Question: Count the number of objects in the diagram.
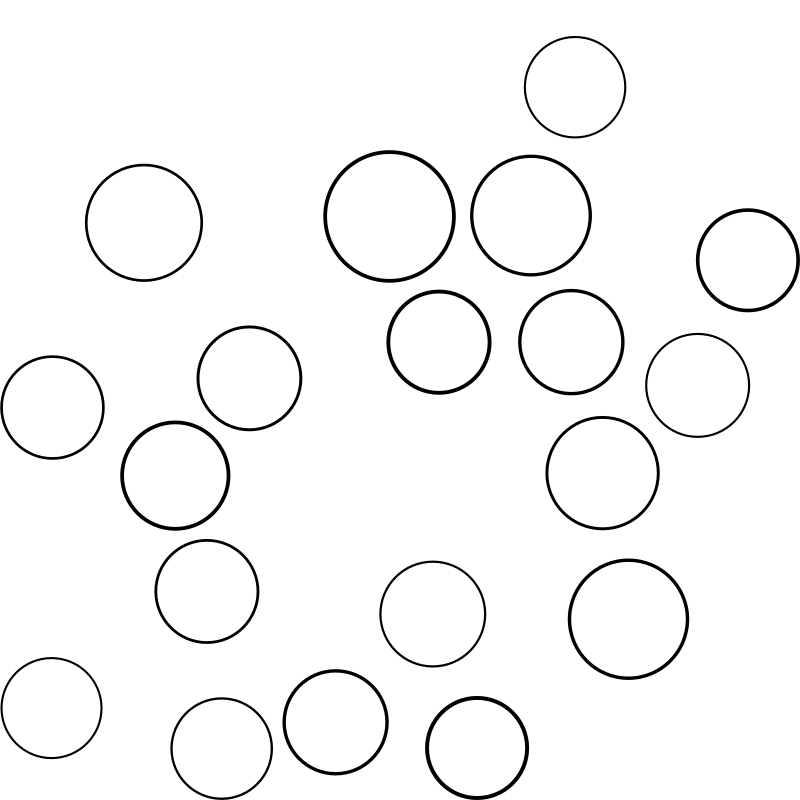
Answer: 19